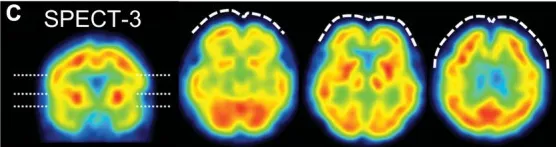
Representative images of cerebral blood flow (CBF) SPECT. The voxel values are normalized by the average counts-per-voxel in the cerebellum being 50, then the color ranges from 0 to 60. The left image is a coronal view, indicating the slice levels of the right three axial images by dashed lines. On day 2289. During low-dose atomoxetine administration. SPECT, single-photon emission computed tomography.
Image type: radiology (spect)